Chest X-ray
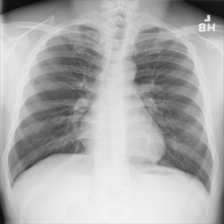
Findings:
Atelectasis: negative
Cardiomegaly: negative
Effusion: negative
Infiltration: negative
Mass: negative
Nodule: negative
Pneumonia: negative
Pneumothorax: negative
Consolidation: negative
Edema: negative
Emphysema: negative
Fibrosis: negative
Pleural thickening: negative
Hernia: negative